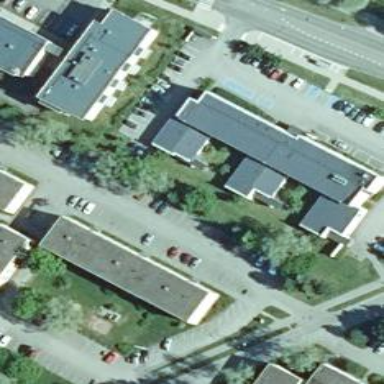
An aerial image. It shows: Healthcare clinic is depicted in the image.